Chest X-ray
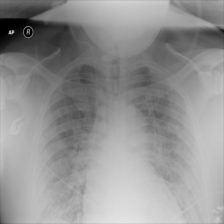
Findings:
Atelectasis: negative
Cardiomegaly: negative
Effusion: negative
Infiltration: positive
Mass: negative
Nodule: negative
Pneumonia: negative
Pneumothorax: negative
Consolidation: negative
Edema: negative
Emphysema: negative
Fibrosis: negative
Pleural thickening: negative
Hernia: negative